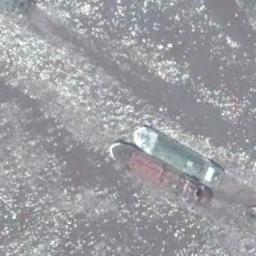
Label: ship